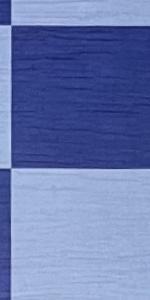
Label: Empty